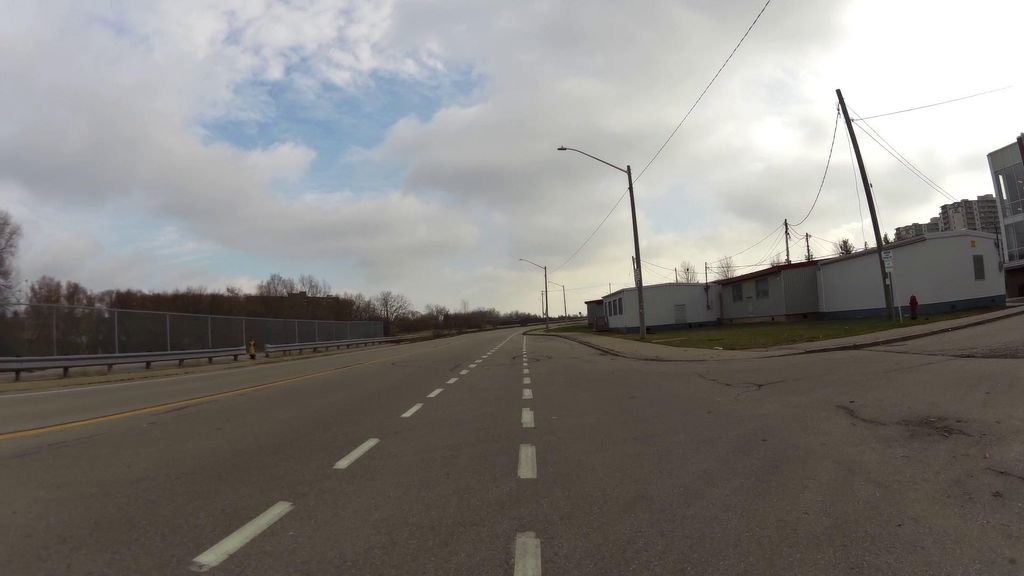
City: kitchener-waterloo